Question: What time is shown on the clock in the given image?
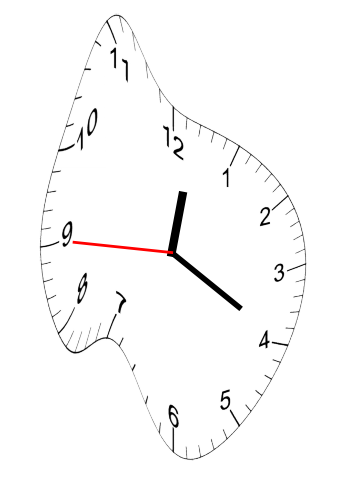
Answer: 12:19:45